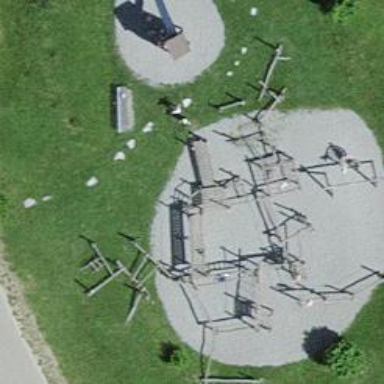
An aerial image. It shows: Playground area for leisure land.